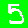
Digit: 5